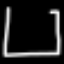
Label: square